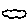
Label: cloud